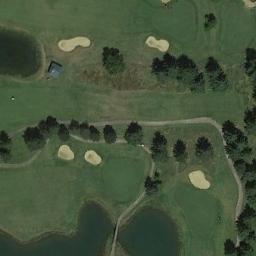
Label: golf_course